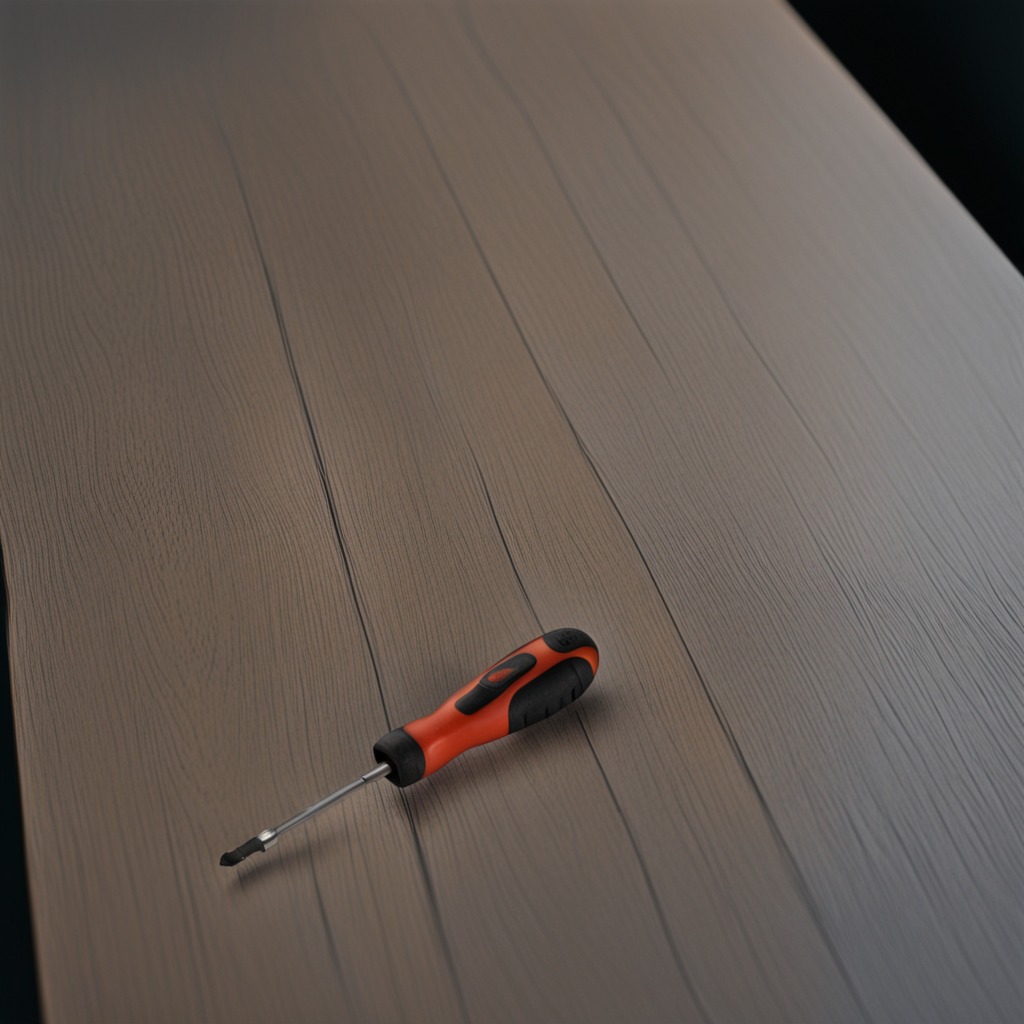
A screwdriver lying on a table with burn marks in a small garage at twilight.